Question: I am developing a windows forms application which uses 'OpenFileDialog' to select files and drop it to a 'ListView'.
The user should not be able to add same file to the 'listview' twice. This should NOT happen:

How can this be done??
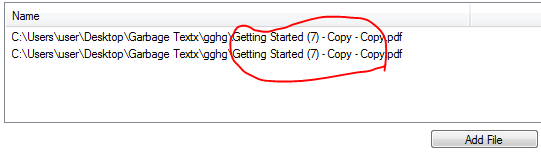
Answer: Try out this code.
'''
if (openFileDialog1.ShowDialog() == DialogResult.OK)
{
var file = openFileDialog1.FileName;
if (listView1.FindItemWithText(file) == null)
listView1.Items.Add(file);
}
'''
You can also add 'else' with a message box informing user about choosing a duplicate file.